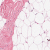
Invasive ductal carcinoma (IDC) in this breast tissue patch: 0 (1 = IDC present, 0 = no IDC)